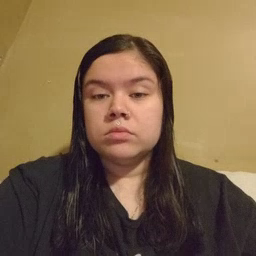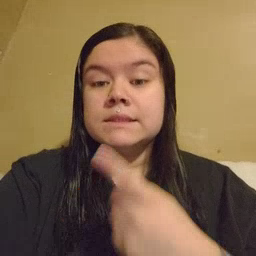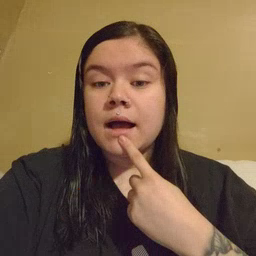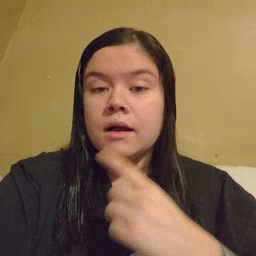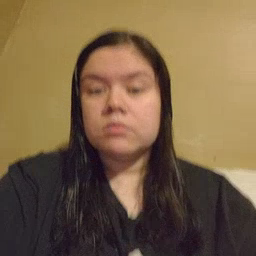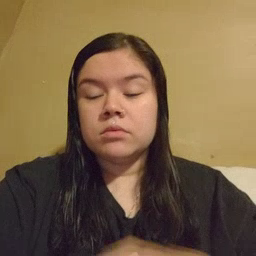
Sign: say